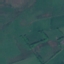
Label: Pasture